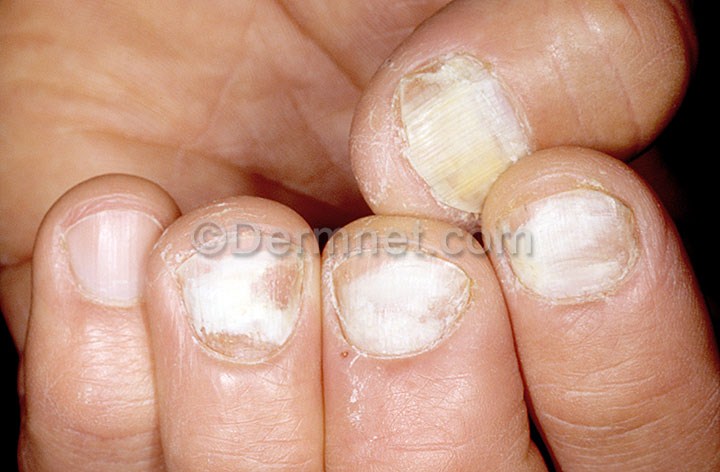
Disease: Nail Fungus and other Nail Disease